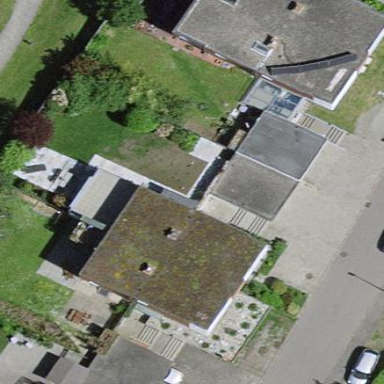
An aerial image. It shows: Simple and straightforward house.